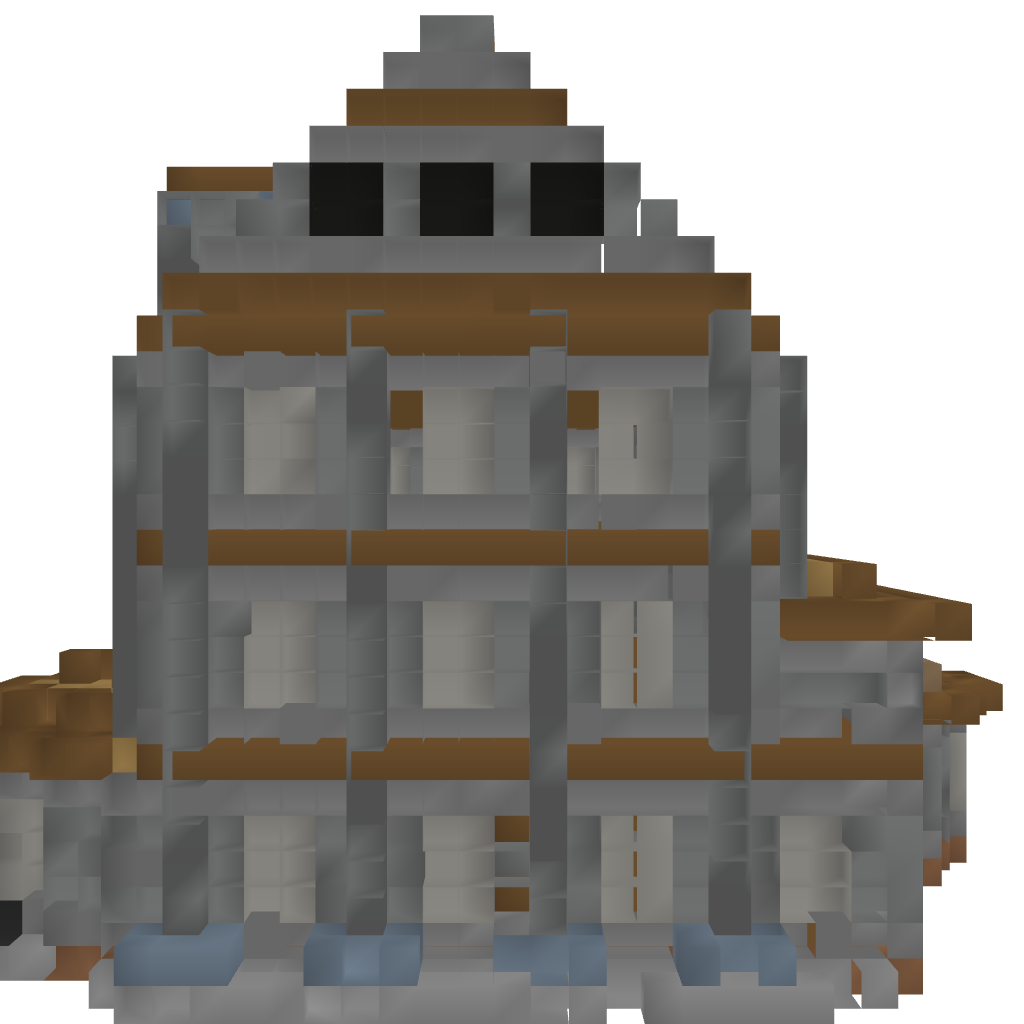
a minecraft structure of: Halloween Mansion 1.7.x (house only)